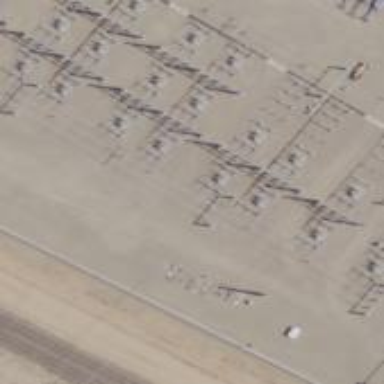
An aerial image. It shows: Switch for power supply.